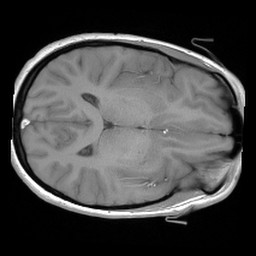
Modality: FLASH
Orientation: axial
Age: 20
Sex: female
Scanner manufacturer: siemens
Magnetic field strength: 3 T
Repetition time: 0.245 s
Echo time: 0.0026 s